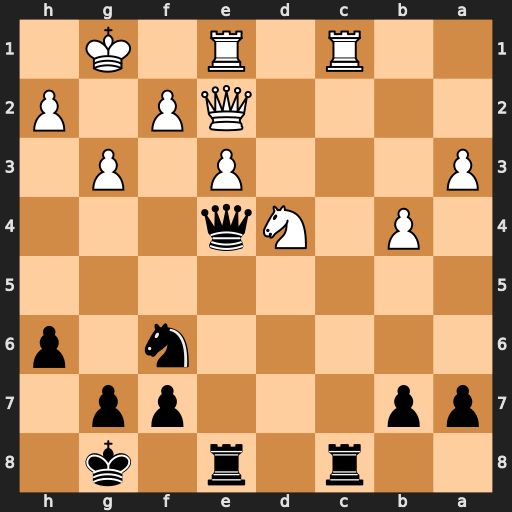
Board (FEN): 2r1r1k1/pp3pp1/5n1p/8/1P1Nq3/P3P1P1/4QP1P/2R1R1K1
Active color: b
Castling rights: -
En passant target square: -
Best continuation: Rxc1 Rxc1 Qxd4